Field crop: maize
Growth stage: 2
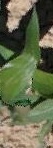
Species: maize